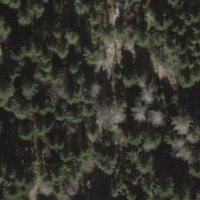
EUNIS habitat code: 43
Species observed at this site:
Prunella vulgaris